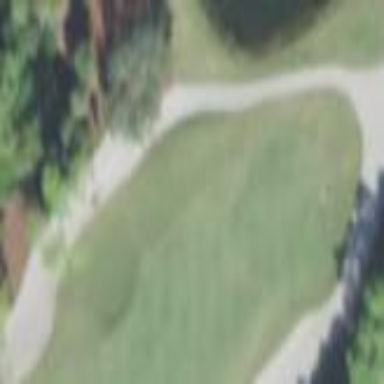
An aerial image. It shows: Sand bunker on golf course.